Interaction volume radius: 10 \u00c5
Interaction volume height: 20 \u00c5
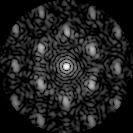
Disorder parameter: 0.5331